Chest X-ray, PA view. Patient: 37 years old, sex M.
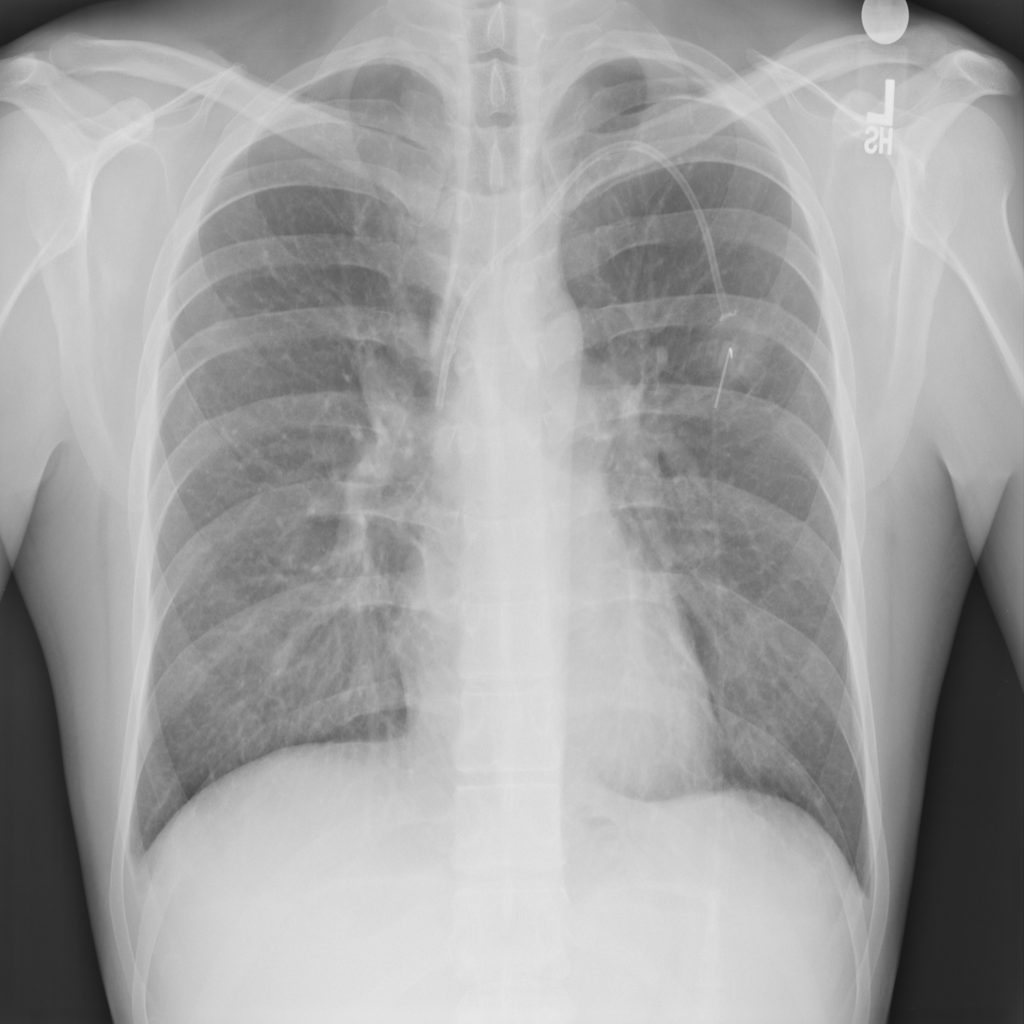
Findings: No Finding